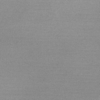
Label: dusty